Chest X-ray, PA view. Patient: 58 years old, sex M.
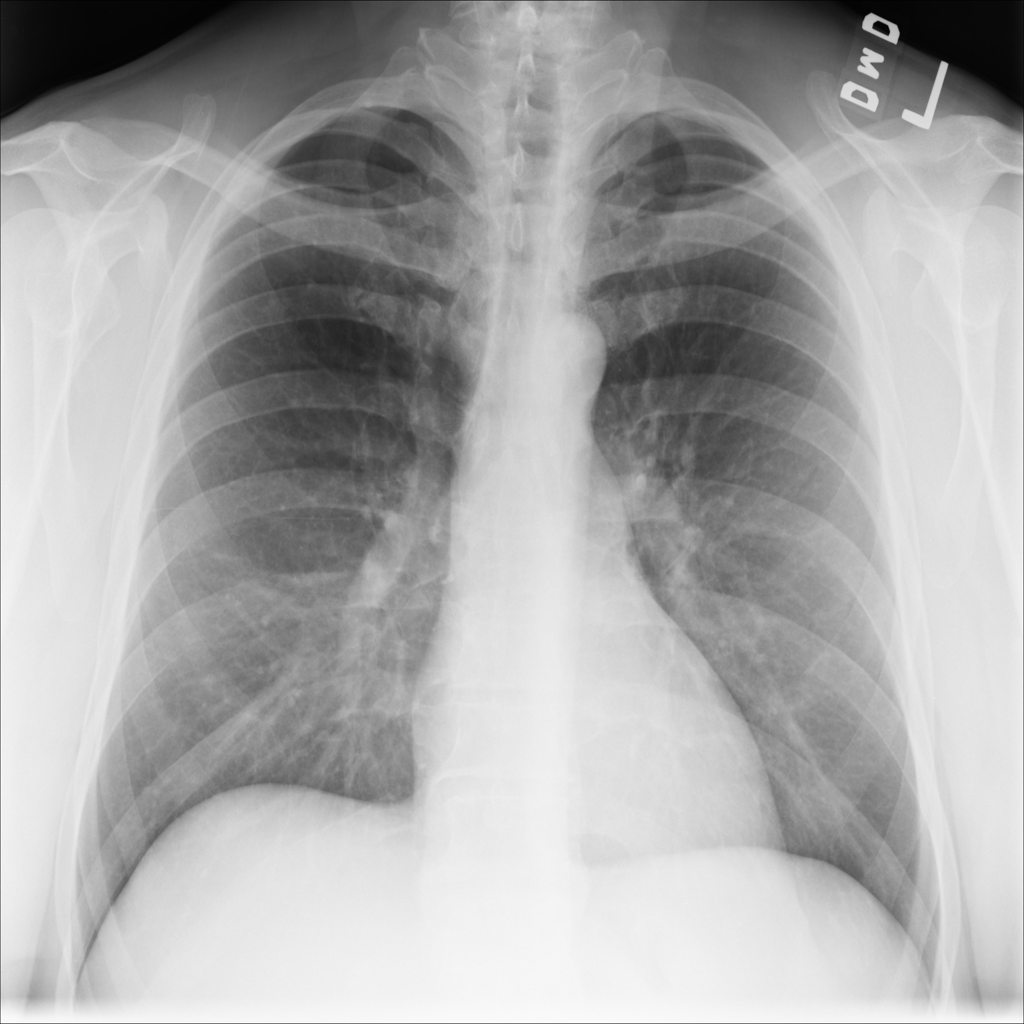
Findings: No Finding